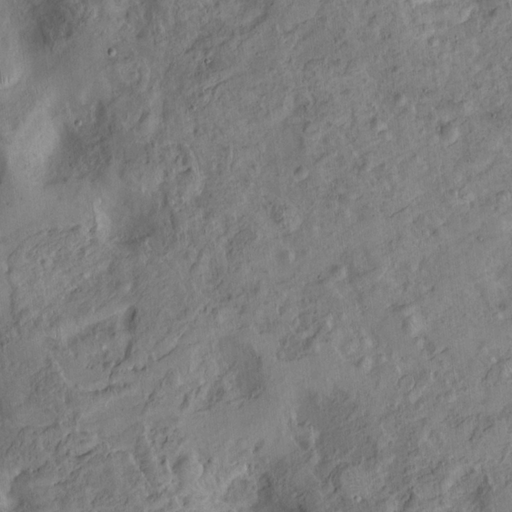
Classes present: Background, Cone